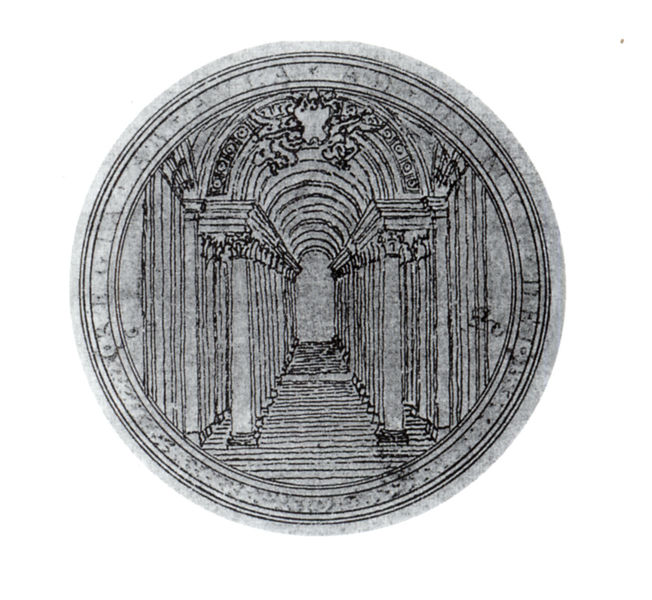
Titel: Scala Regia, Treppe zwischen Petersdom und Vatikan
Künstler: Giovanni Lorenzo Bernini
Standort: Rom, S. Pietro (EU - I - Latium)
Schlagwörter: säule, rund, relief, antik, bogengang